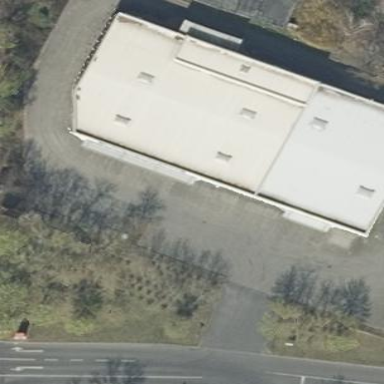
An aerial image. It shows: Building with furniture shop.